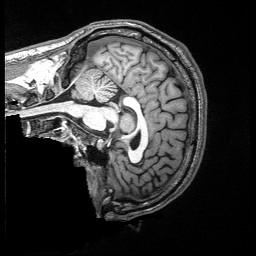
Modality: T1w
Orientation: sagittal
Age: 27
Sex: male
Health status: healthy
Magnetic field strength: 3 T
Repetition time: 2.53 s
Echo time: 0.00331 s